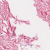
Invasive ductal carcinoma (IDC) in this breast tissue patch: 0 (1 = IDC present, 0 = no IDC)